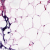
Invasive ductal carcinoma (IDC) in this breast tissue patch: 0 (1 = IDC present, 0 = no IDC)